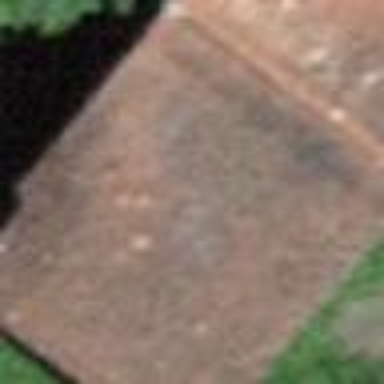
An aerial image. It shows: Rural barn.